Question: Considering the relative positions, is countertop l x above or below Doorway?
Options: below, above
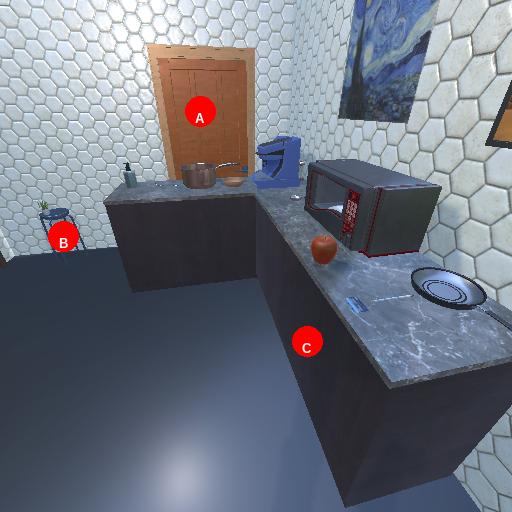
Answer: below